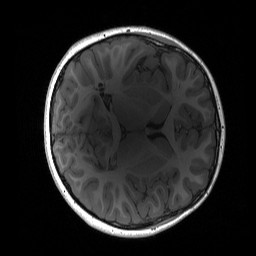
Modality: T1w
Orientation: axial
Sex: male
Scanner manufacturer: siemens
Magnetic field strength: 3 T
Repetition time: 1.9 s
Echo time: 0.00243 s